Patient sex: M
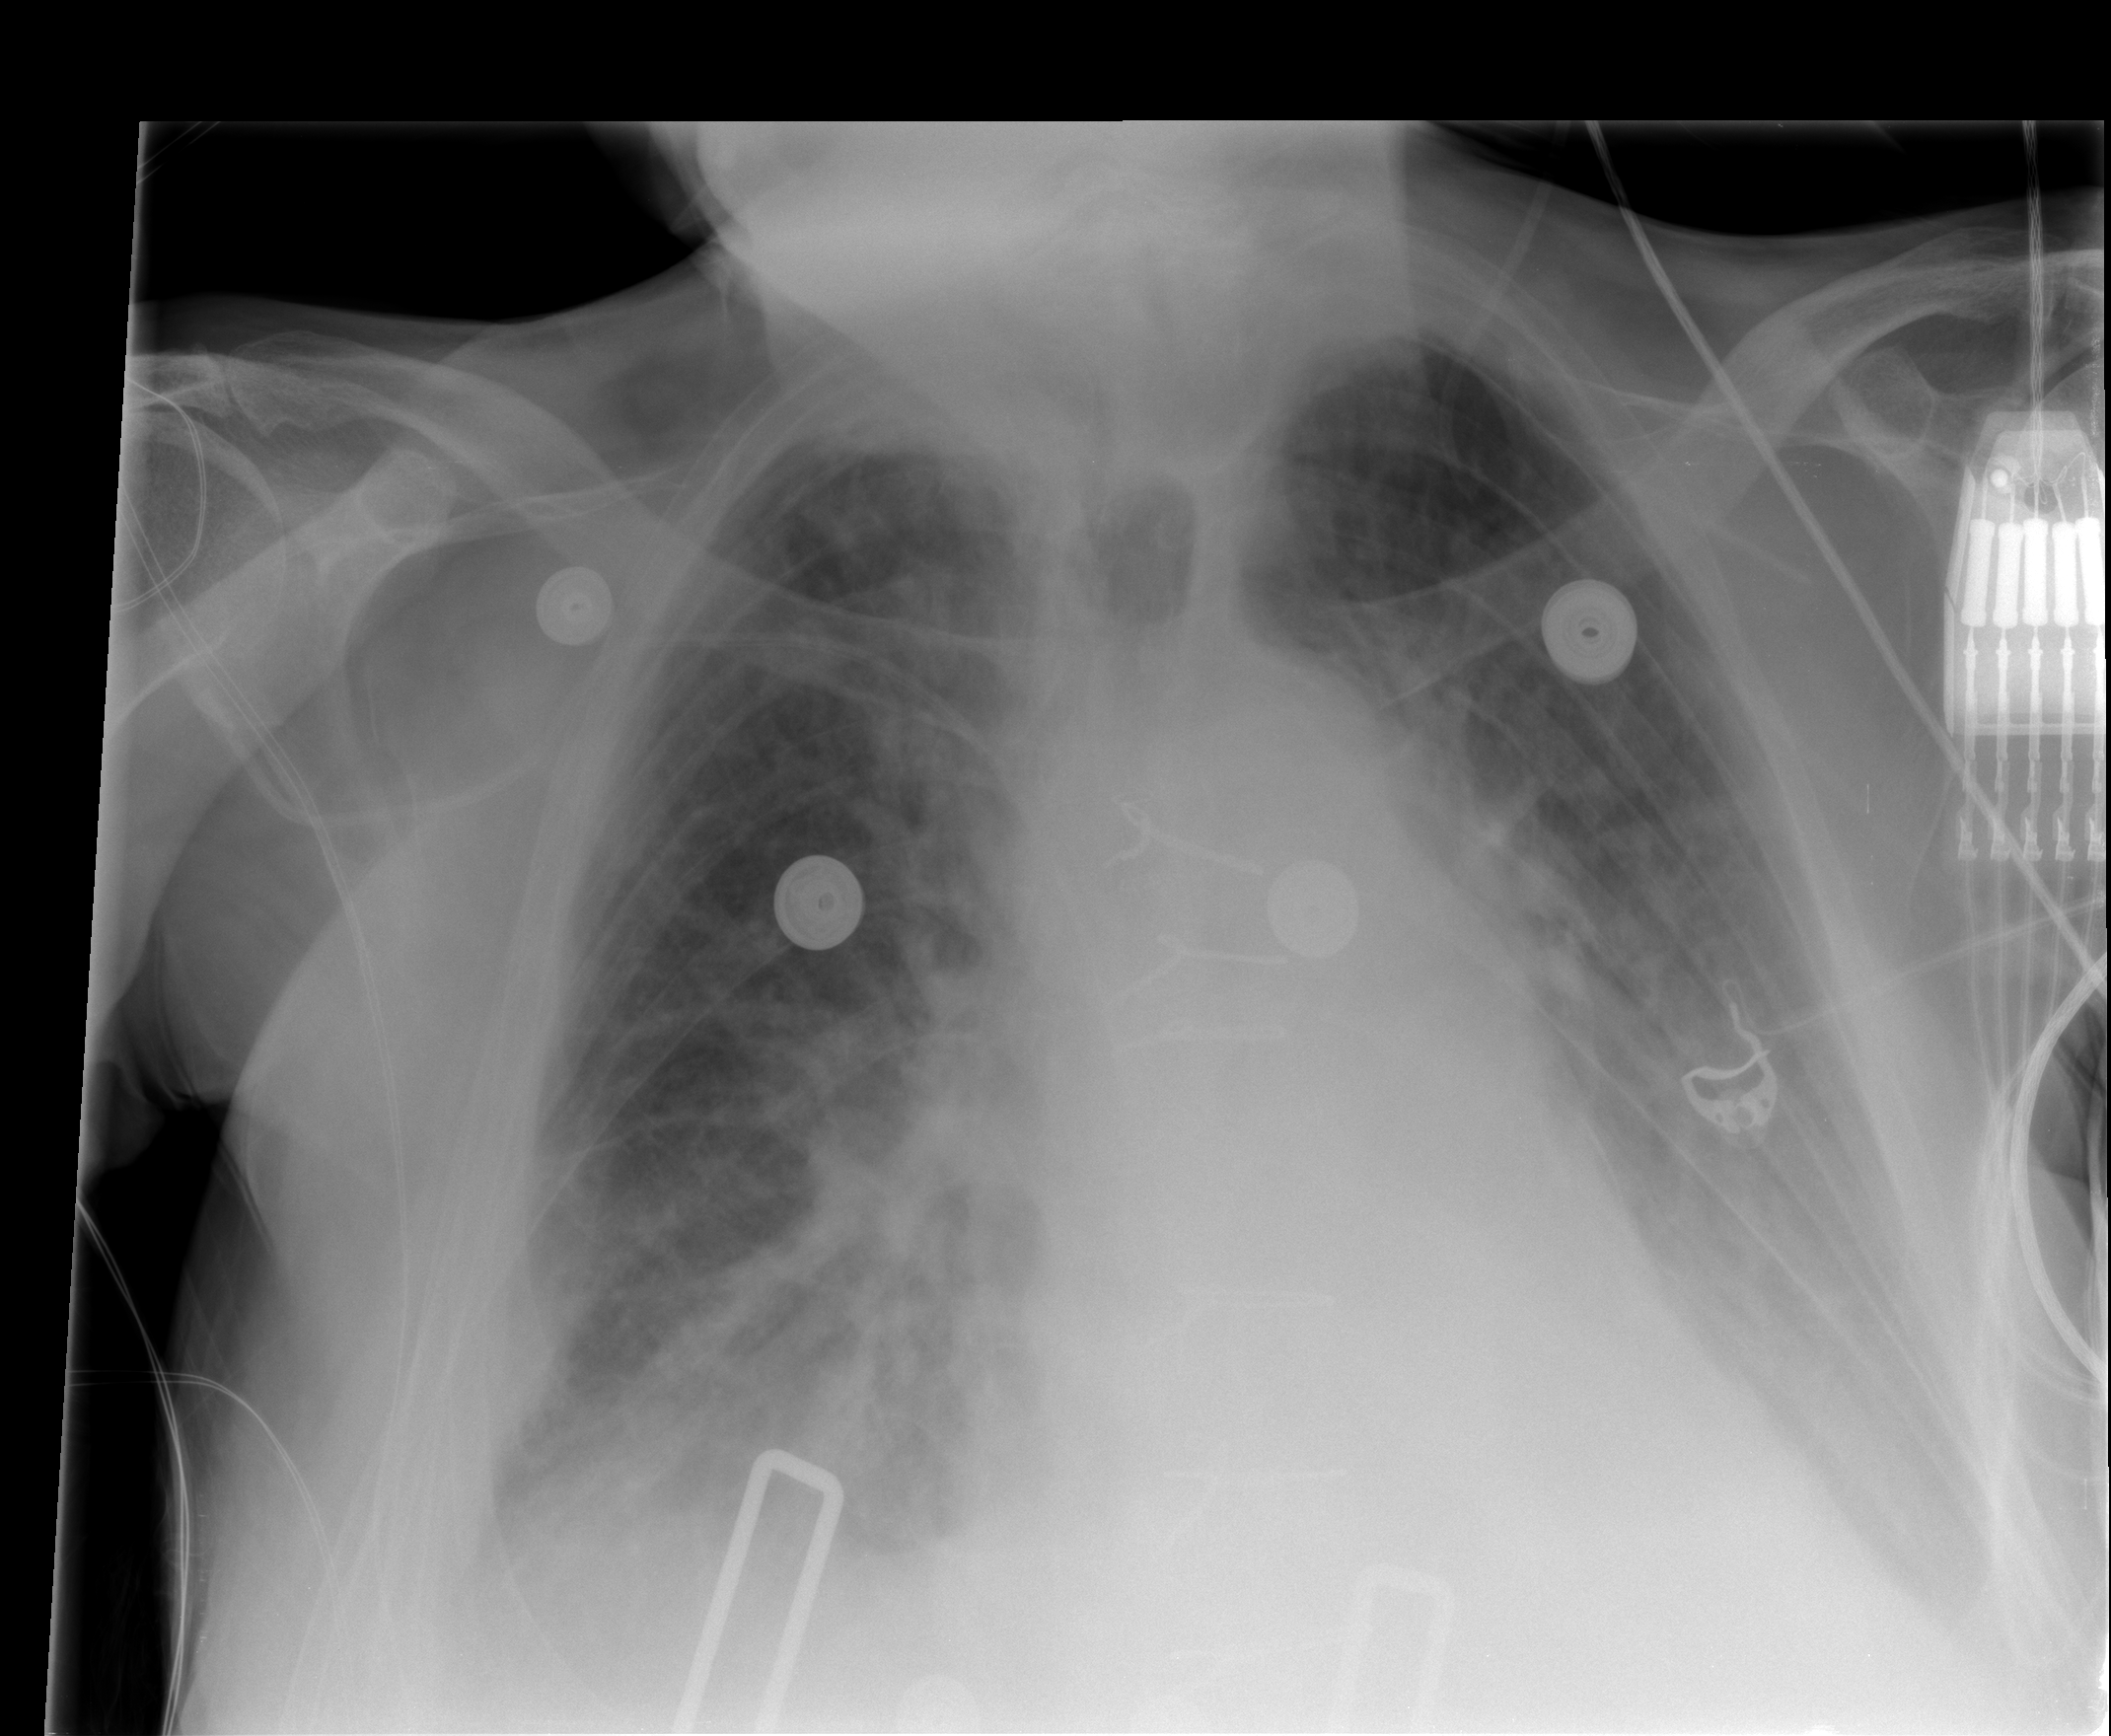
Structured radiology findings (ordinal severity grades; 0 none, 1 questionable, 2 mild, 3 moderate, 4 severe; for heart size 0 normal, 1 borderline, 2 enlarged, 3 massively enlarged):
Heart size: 2
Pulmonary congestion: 3
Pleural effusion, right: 2
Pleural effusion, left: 3
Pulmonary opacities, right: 3
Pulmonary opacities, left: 2
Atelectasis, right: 3
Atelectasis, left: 2